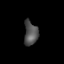
Tissue: lung
Cell type: Others
Senescence score: 0.1792
Nuclear area (px): 322
Mean DAPI intensity: 82.649